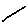
Label: line